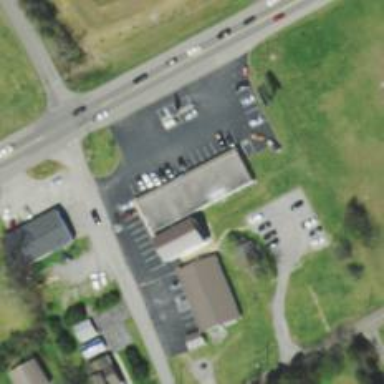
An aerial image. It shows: Pharmacy providing healthcare services.